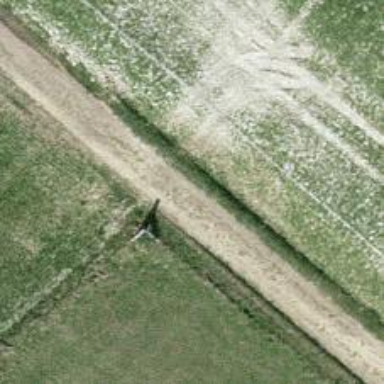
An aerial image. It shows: Track on the ground with grade 2 tracktype.